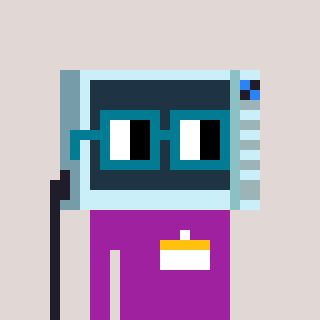
a pixel art character with square dark green glasses, a microwave-shaped head and a magenta-colored body on a warm background